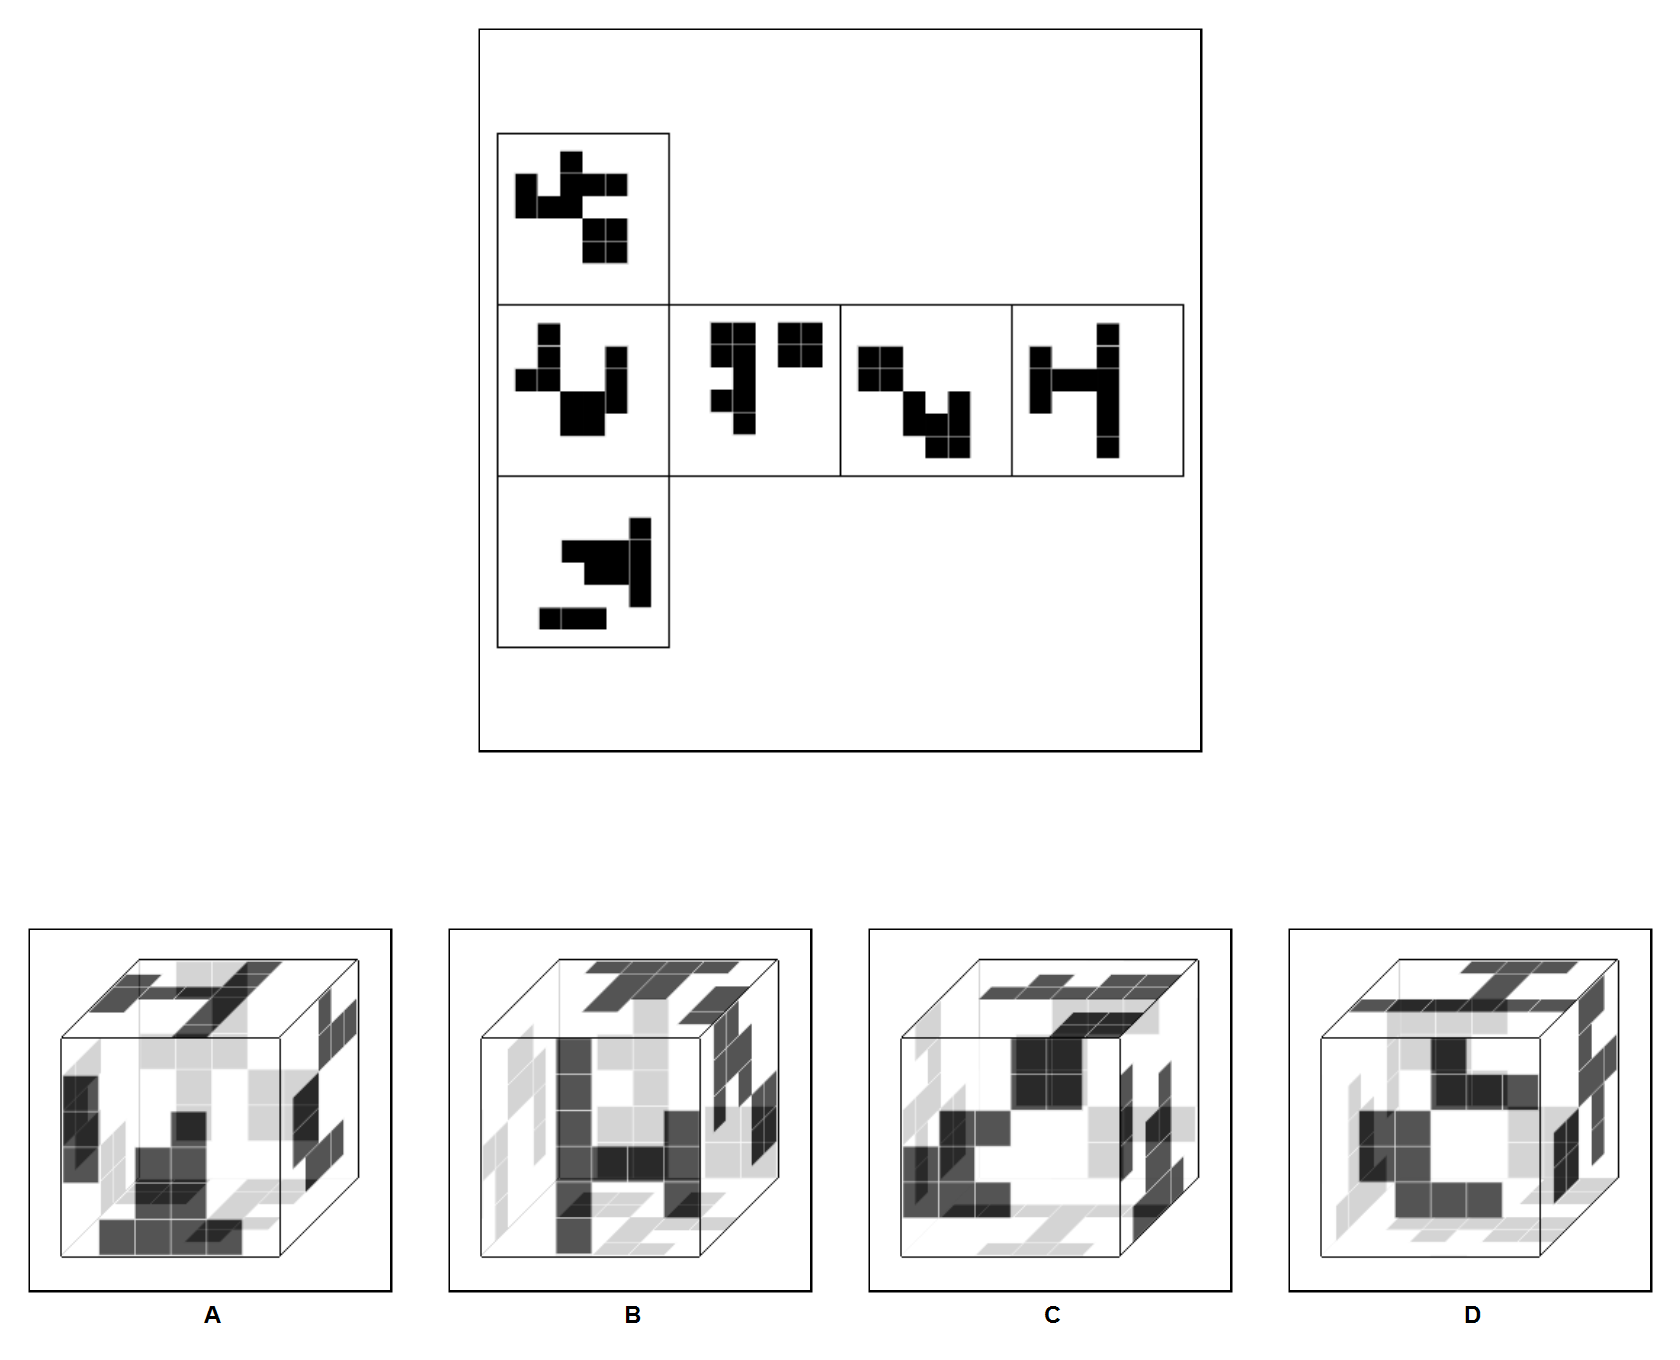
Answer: C